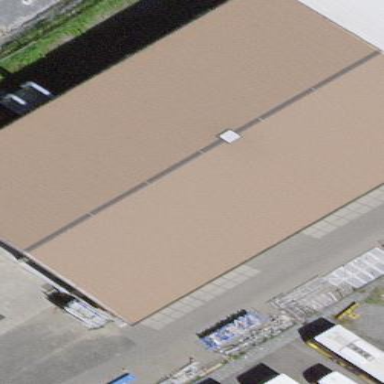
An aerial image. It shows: Industrial building.